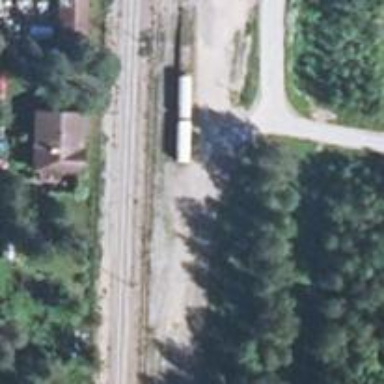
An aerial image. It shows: Site related to railway infrastructure.